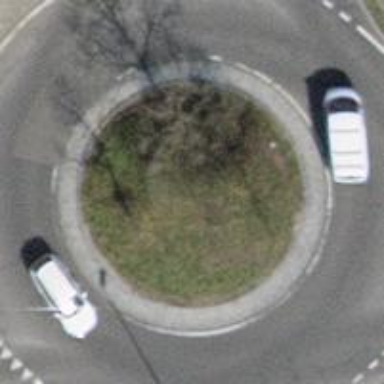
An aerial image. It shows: Tertiary road with asphalt surface leading to roundabout junction.